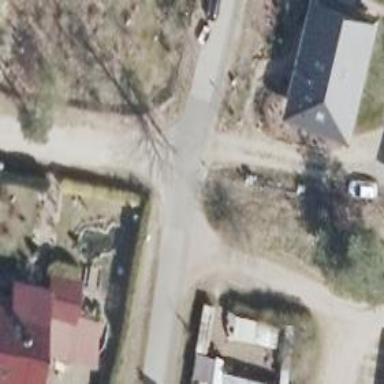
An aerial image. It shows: Residential road with no sidewalk.